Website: lowes
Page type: newsletter-management
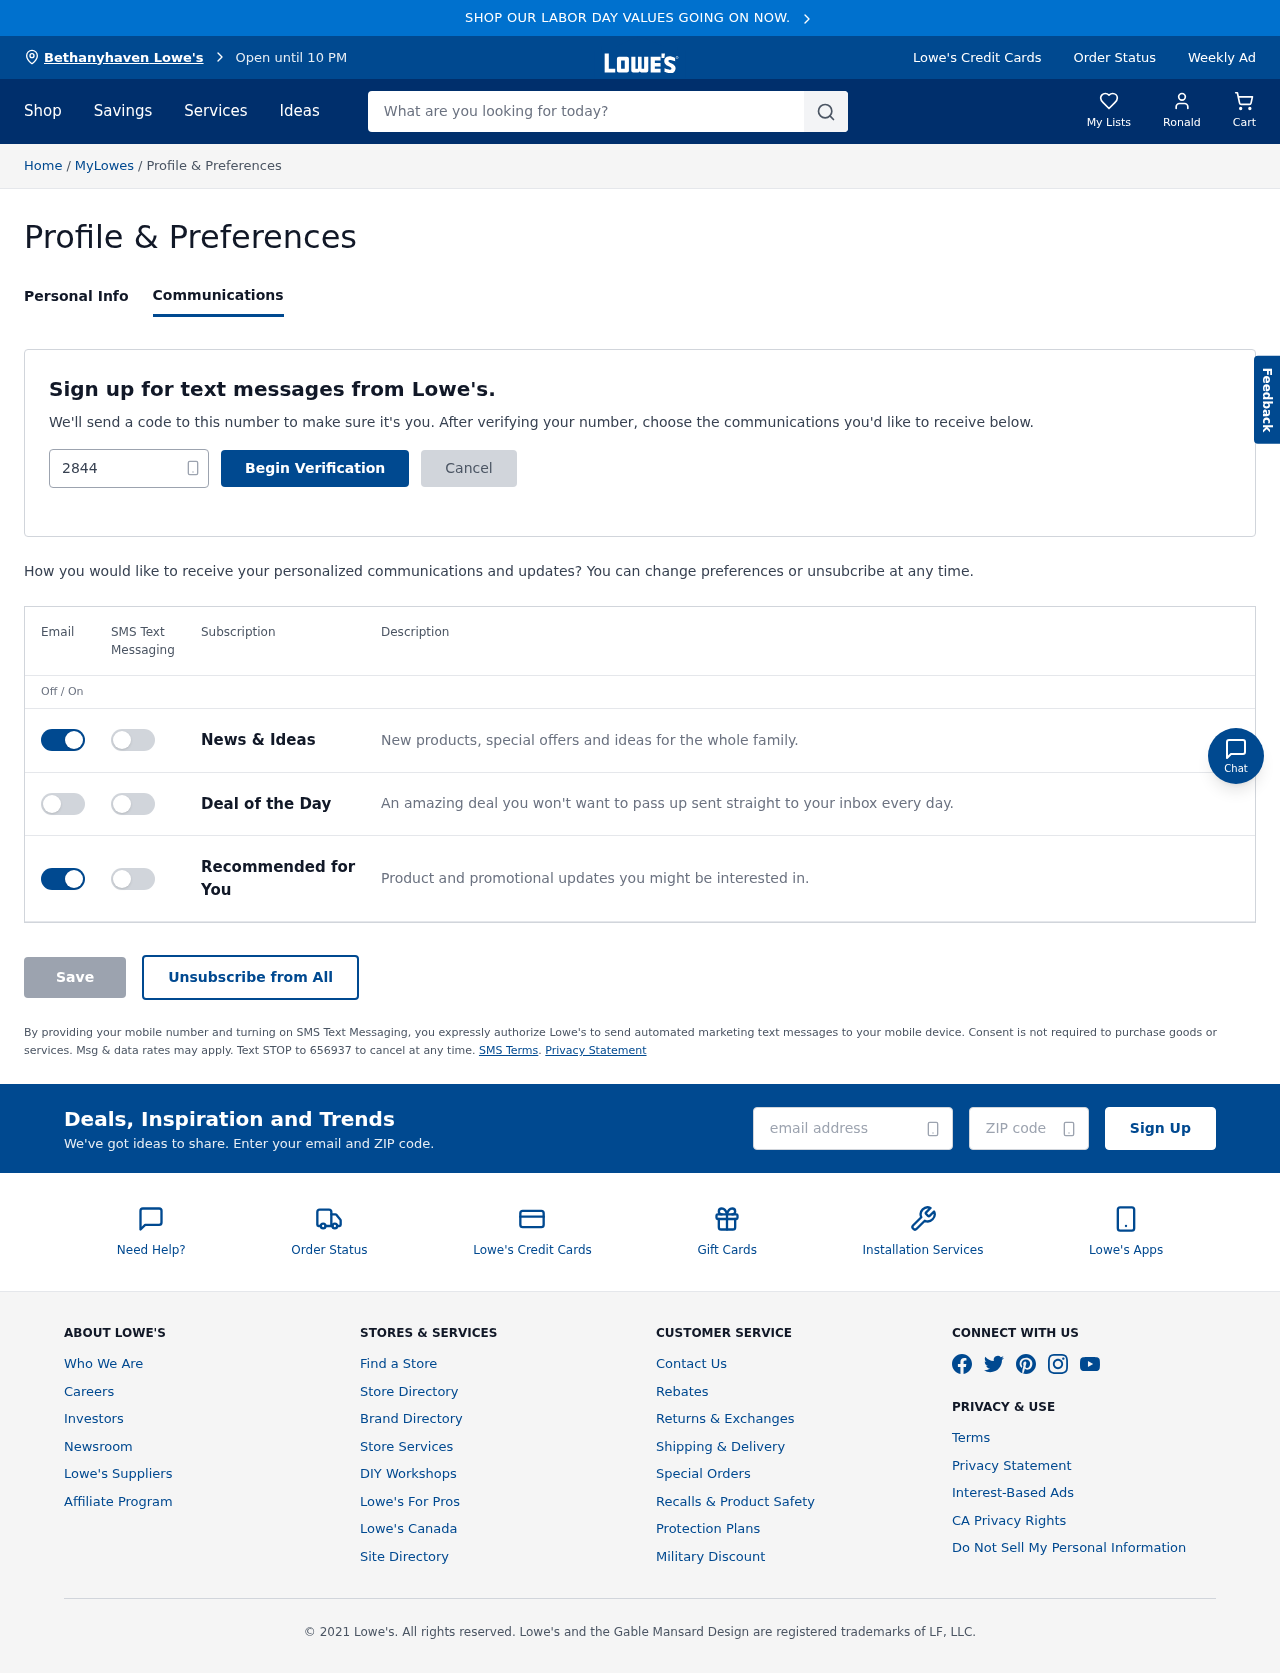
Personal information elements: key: PII_CITY
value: Bethanyhaven Lowe's
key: PII_EMAIL
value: ronald.mueller@hotmail.com
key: PII_FIRSTNAME
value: Ronald
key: PII_PHONE
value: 2844611871
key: PII_POSTCODE
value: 56929
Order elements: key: ORDER_NUM_ITEMS
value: Cart
Search elements: key: HEADER_SEARCH
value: What are you looking for today?